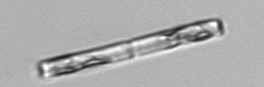
Label: Guinardia_delicatula